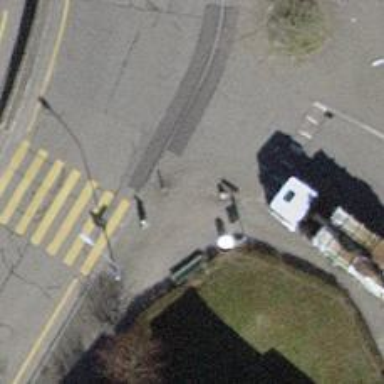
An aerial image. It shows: Kerb serving as barrier.